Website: macys
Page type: customer-info-address
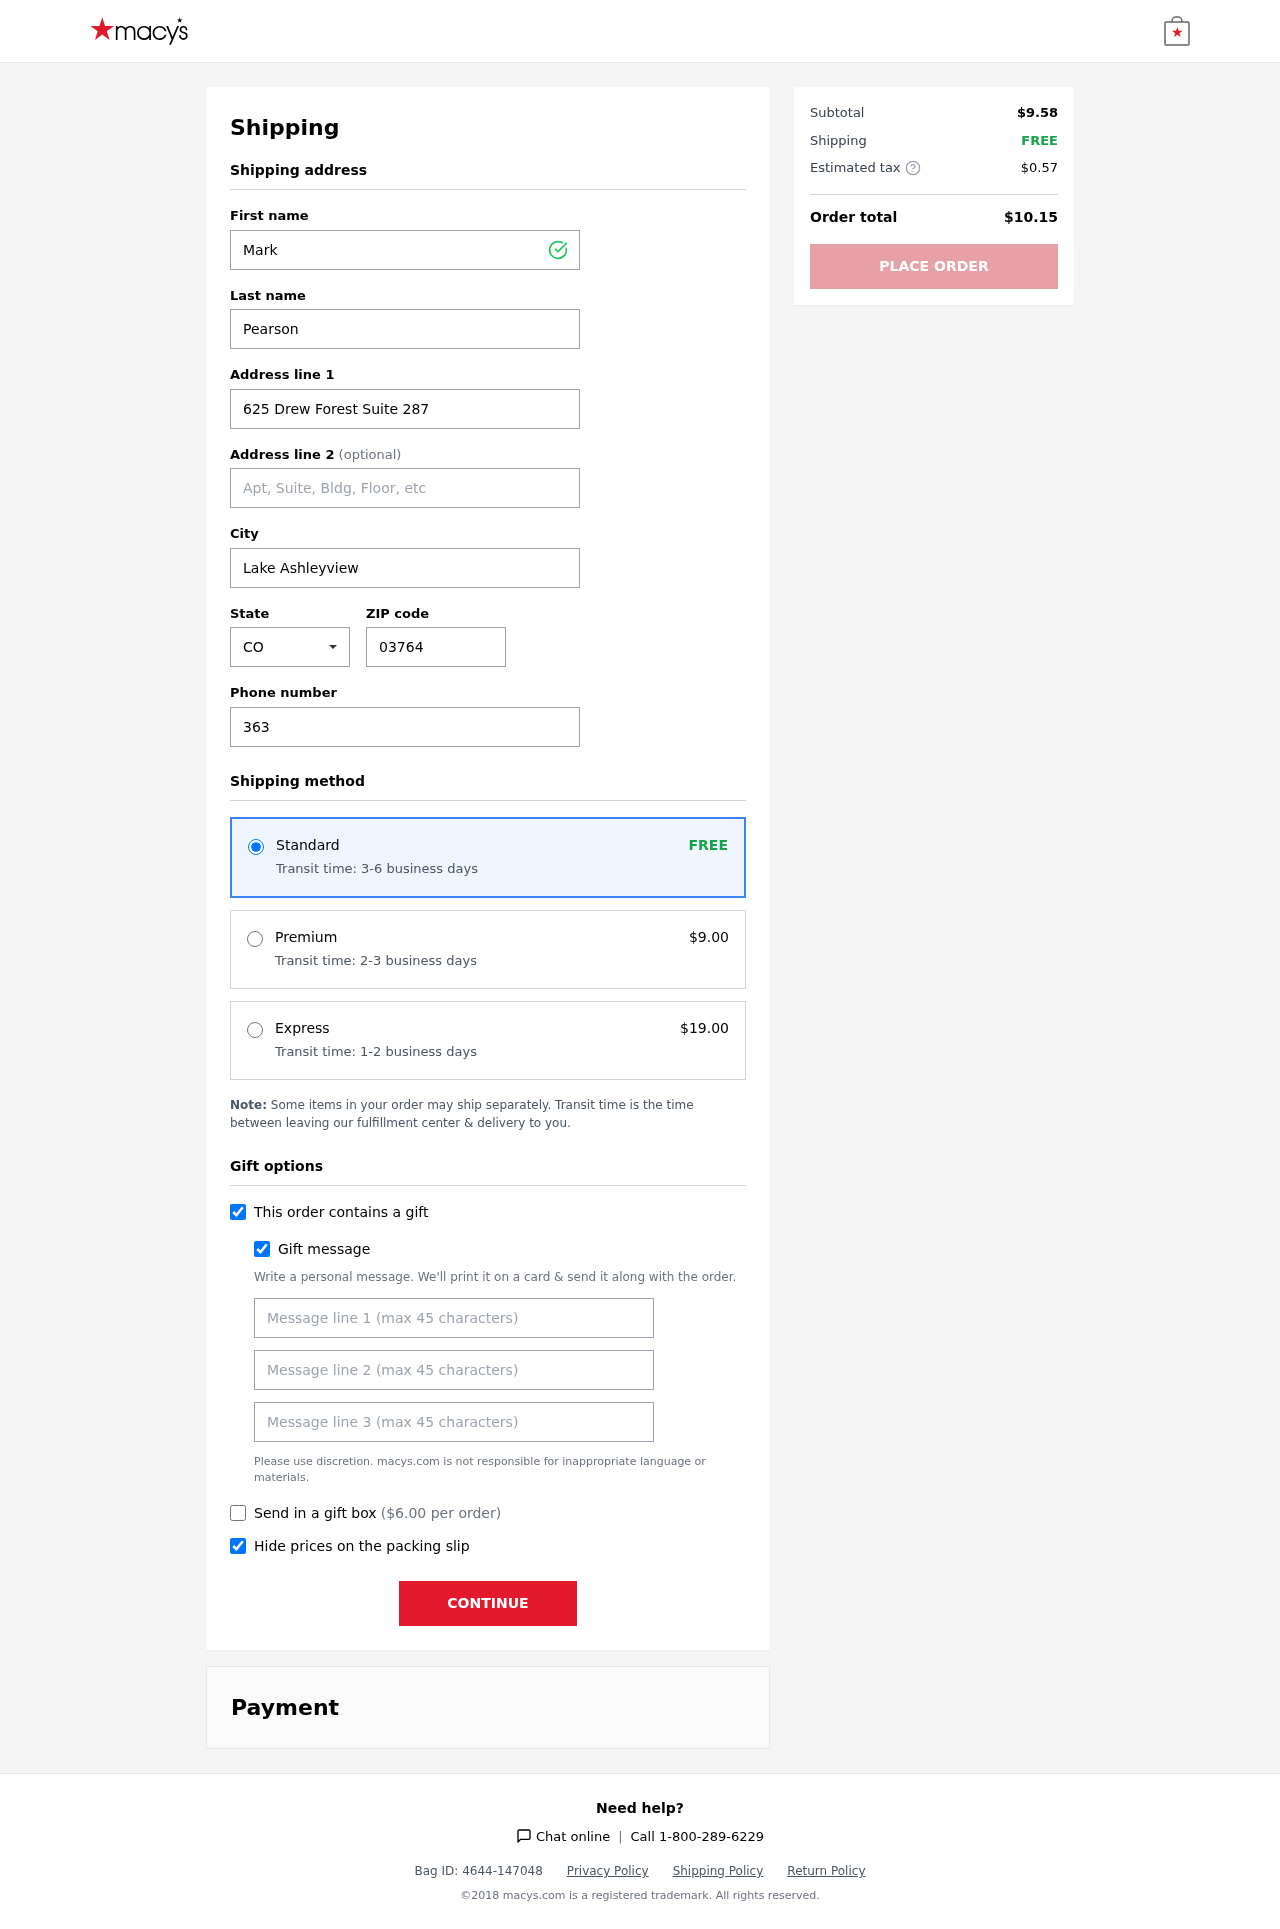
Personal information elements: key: PII_CITY
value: Lake Ashleyview
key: PII_FIRSTNAME
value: Mark
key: PII_GIFT_MESSAGE
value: Hey Zachary, I saw this roasted poblano dressing and immediately thought of how much you enjoy whipping up delicious meals. I hope it adds a little extra flair to your next culinary adventure! Enjoy!  Mark
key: PII_LASTNAME
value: Pearson
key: PII_PHONE
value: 3637996863
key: PII_POSTCODE
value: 03764
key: PII_STATE_ABBR
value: CO
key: PII_STREET
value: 625 Drew Forest Suite 287
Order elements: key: ORDER_SHIPPING_STANDARD
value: FREE
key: ORDER_SHIPPING_STANDARD_TIME
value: Transit time: 3-6 business days
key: ORDER_SHIPPING_PREMIUM
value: $9.00
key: ORDER_SHIPPING_PREMIUM_TIME
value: Transit time: 2-3 business days
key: ORDER_SHIPPING_EXPRESS
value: $19.00
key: ORDER_SHIPPING_EXPRESS_TIME
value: Transit time: 1-2 business days
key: ORDER_GIFT_BOX_FEE
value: $6.00
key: ORDER_SUBTOTAL
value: $9.58
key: ORDER_SHIPPING_COST
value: FREE
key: ORDER_TAX
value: $0.57
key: ORDER_TOTAL
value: $10.15